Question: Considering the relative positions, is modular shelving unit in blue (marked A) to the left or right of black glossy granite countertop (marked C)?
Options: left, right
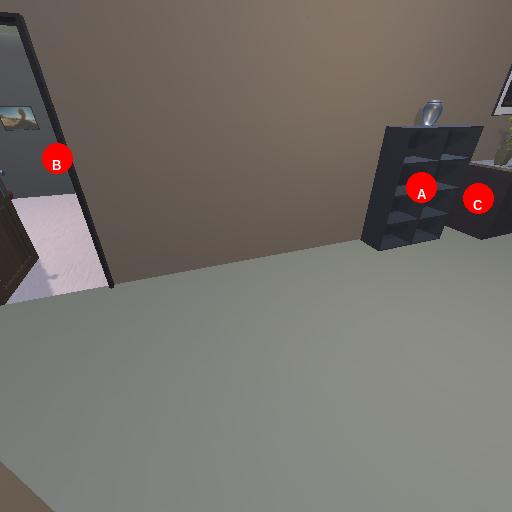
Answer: left